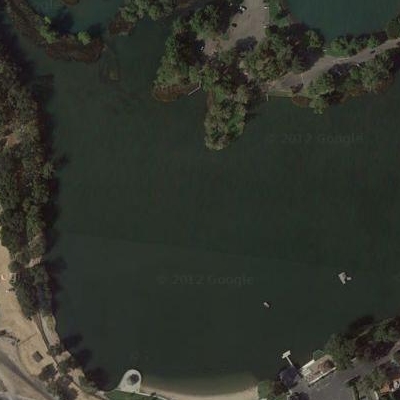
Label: dRiverLake